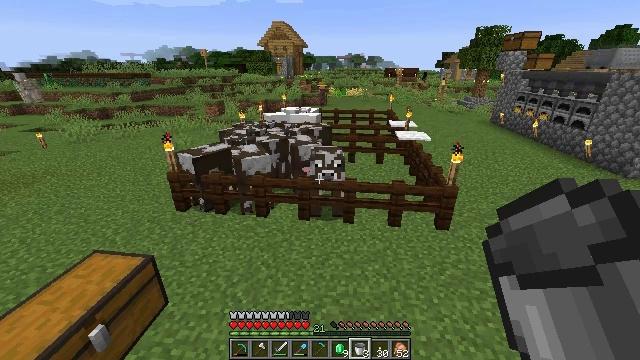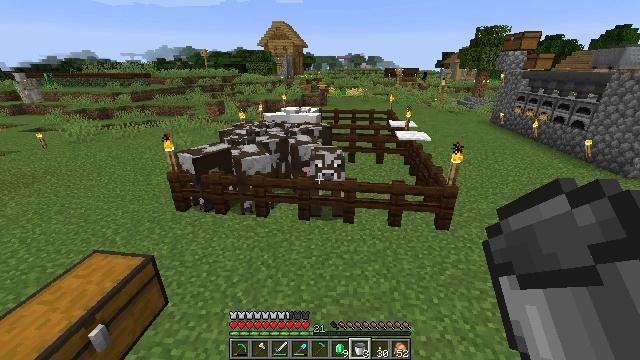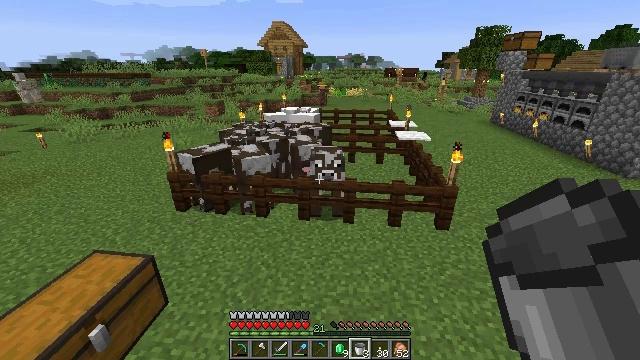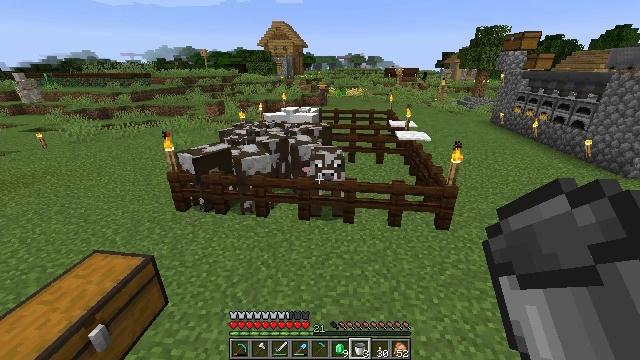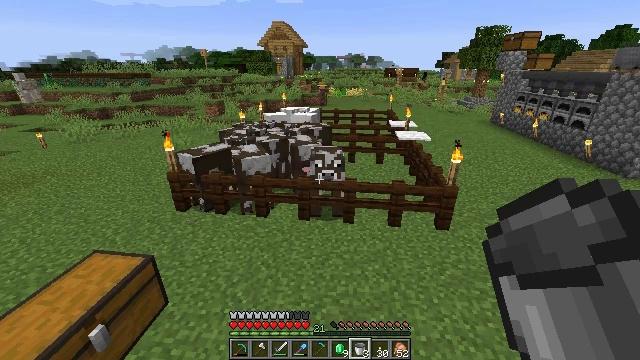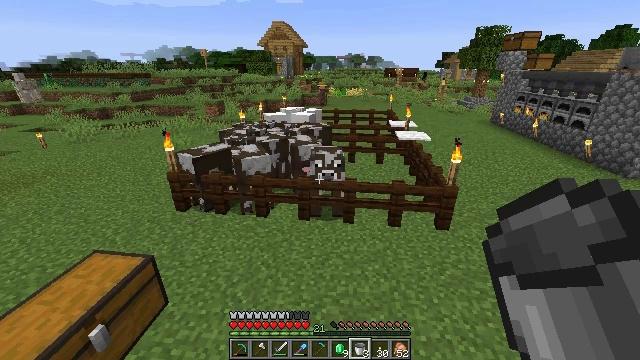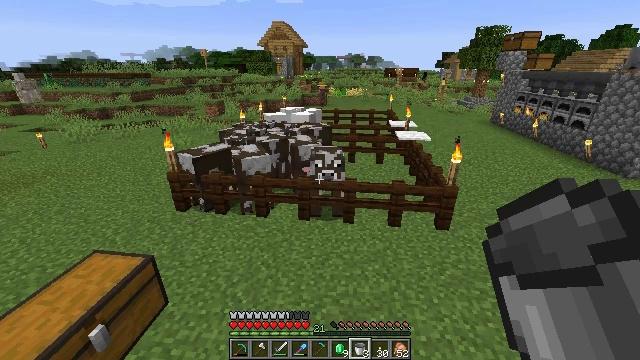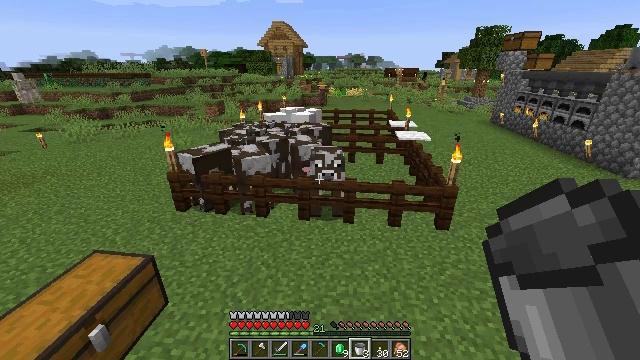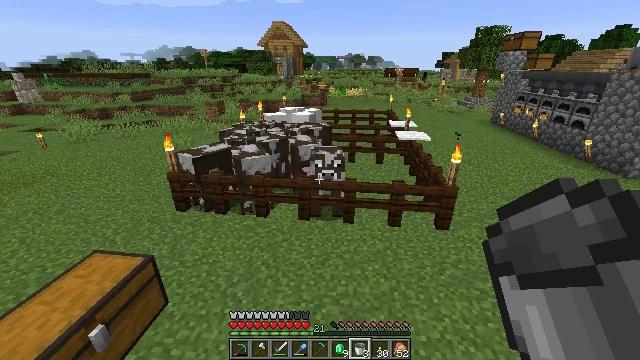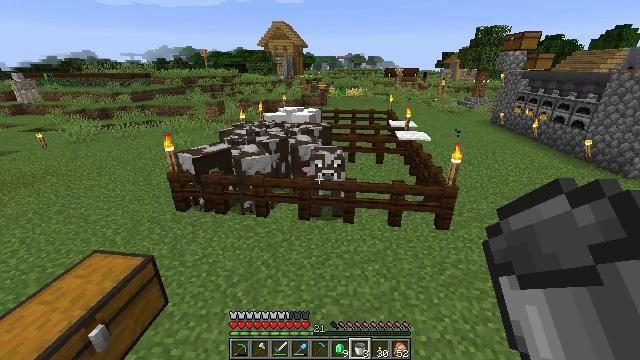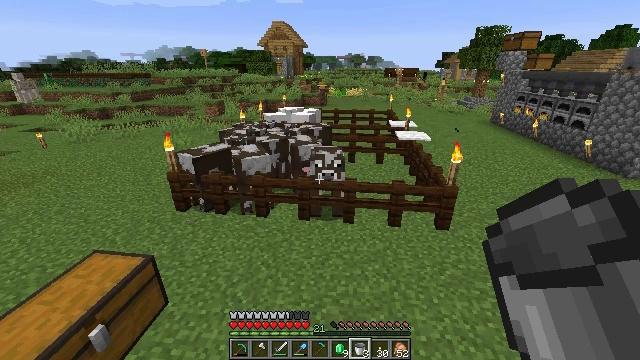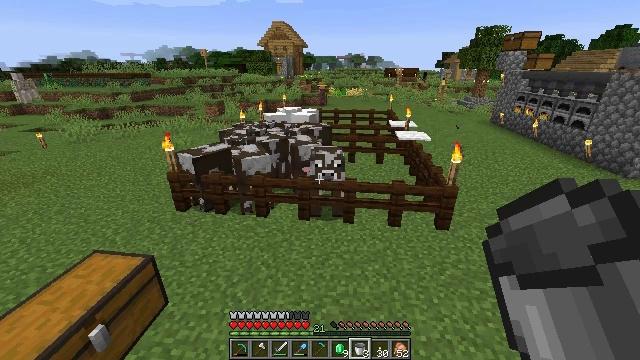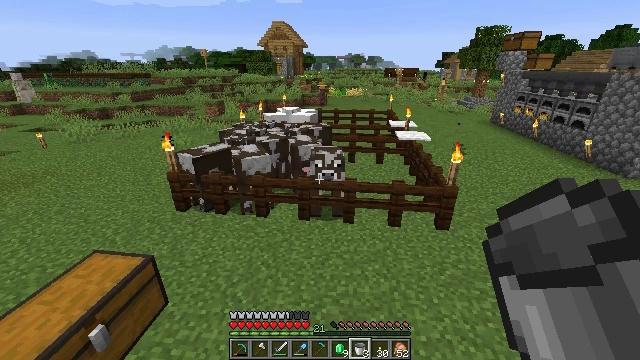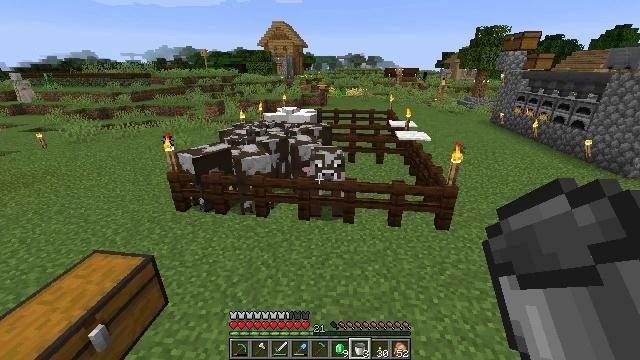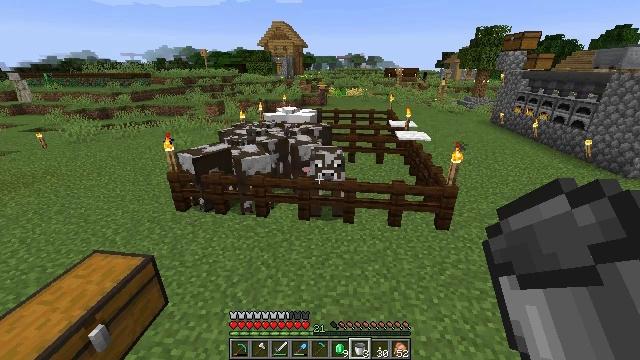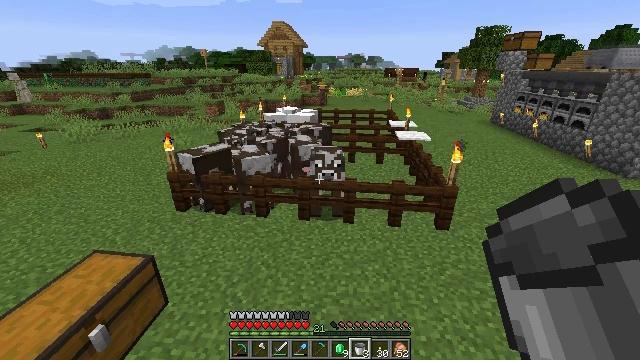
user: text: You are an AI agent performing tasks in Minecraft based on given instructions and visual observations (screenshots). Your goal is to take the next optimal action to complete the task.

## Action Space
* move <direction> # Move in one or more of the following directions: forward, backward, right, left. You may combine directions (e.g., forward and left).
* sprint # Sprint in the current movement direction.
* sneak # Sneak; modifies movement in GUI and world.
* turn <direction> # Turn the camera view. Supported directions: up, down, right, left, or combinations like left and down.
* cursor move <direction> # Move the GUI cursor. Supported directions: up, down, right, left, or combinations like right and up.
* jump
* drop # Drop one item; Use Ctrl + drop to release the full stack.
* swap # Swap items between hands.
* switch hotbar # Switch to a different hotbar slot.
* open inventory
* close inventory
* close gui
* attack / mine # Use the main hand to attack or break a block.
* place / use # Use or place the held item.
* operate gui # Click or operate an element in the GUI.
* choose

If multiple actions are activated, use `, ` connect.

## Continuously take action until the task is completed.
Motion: motion action
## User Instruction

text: Create gold nugget from gold ingot.
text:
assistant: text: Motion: no_op
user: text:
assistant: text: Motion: no_op
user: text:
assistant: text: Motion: no_op
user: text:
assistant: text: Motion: no_op
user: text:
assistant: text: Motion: no_op
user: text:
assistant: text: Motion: no_op
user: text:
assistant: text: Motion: no_op
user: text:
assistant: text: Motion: no_op
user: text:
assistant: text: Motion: no_op
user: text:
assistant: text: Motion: no_op
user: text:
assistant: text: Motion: no_op
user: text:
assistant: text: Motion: no_op
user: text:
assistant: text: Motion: no_op
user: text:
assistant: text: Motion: no_op
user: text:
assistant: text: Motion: no_op
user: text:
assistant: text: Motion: no_op
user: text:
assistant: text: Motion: no_op
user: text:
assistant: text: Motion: no_op
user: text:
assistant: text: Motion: no_op
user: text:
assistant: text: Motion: no_op
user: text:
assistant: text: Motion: no_op
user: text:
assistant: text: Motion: no_op
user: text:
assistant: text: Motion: no_op
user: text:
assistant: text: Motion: no_op
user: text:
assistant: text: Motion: no_op
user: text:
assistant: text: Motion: no_op
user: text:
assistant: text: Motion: no_op
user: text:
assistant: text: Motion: no_op
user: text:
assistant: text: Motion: no_op
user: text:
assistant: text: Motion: no_op